Question:
There are some Android projects that are greyed out that I cannot import into Eclipse. I don't know why.
How can I solve the problem?
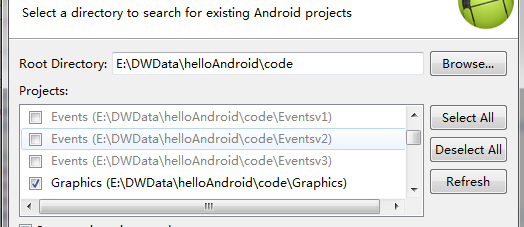
Answer: Those Projects are already Existing in your Current Workspace. Check them.
If you don't find them in the eclipse then their root folders might be existed in the Workspace folder. You have to delete them manually from Windows Explorer